Question: When using the 'NSLayoutAttributeCenterX' attribute, a multiplier of 1 results in a center that matches the referred view. Increasing the value moves it to the left and decreasing towards 0 moves it to the right.
I have been able to achieve roughly the results I want by trial and error (3 views evenly spaced across a super view) by using multipliers of 2.5, 1, and 0.625. While messing around I found that 200 is centered on the left edge of the referred view (also increasing more than that doesn't move the view), and 0.5 is centered on the right edge (decreasing towards 0 does move the view further left).

1. what is this?
2. is there a formula I can use to accurately place views this way or will it be trial and error forever?
3. why would they do this?
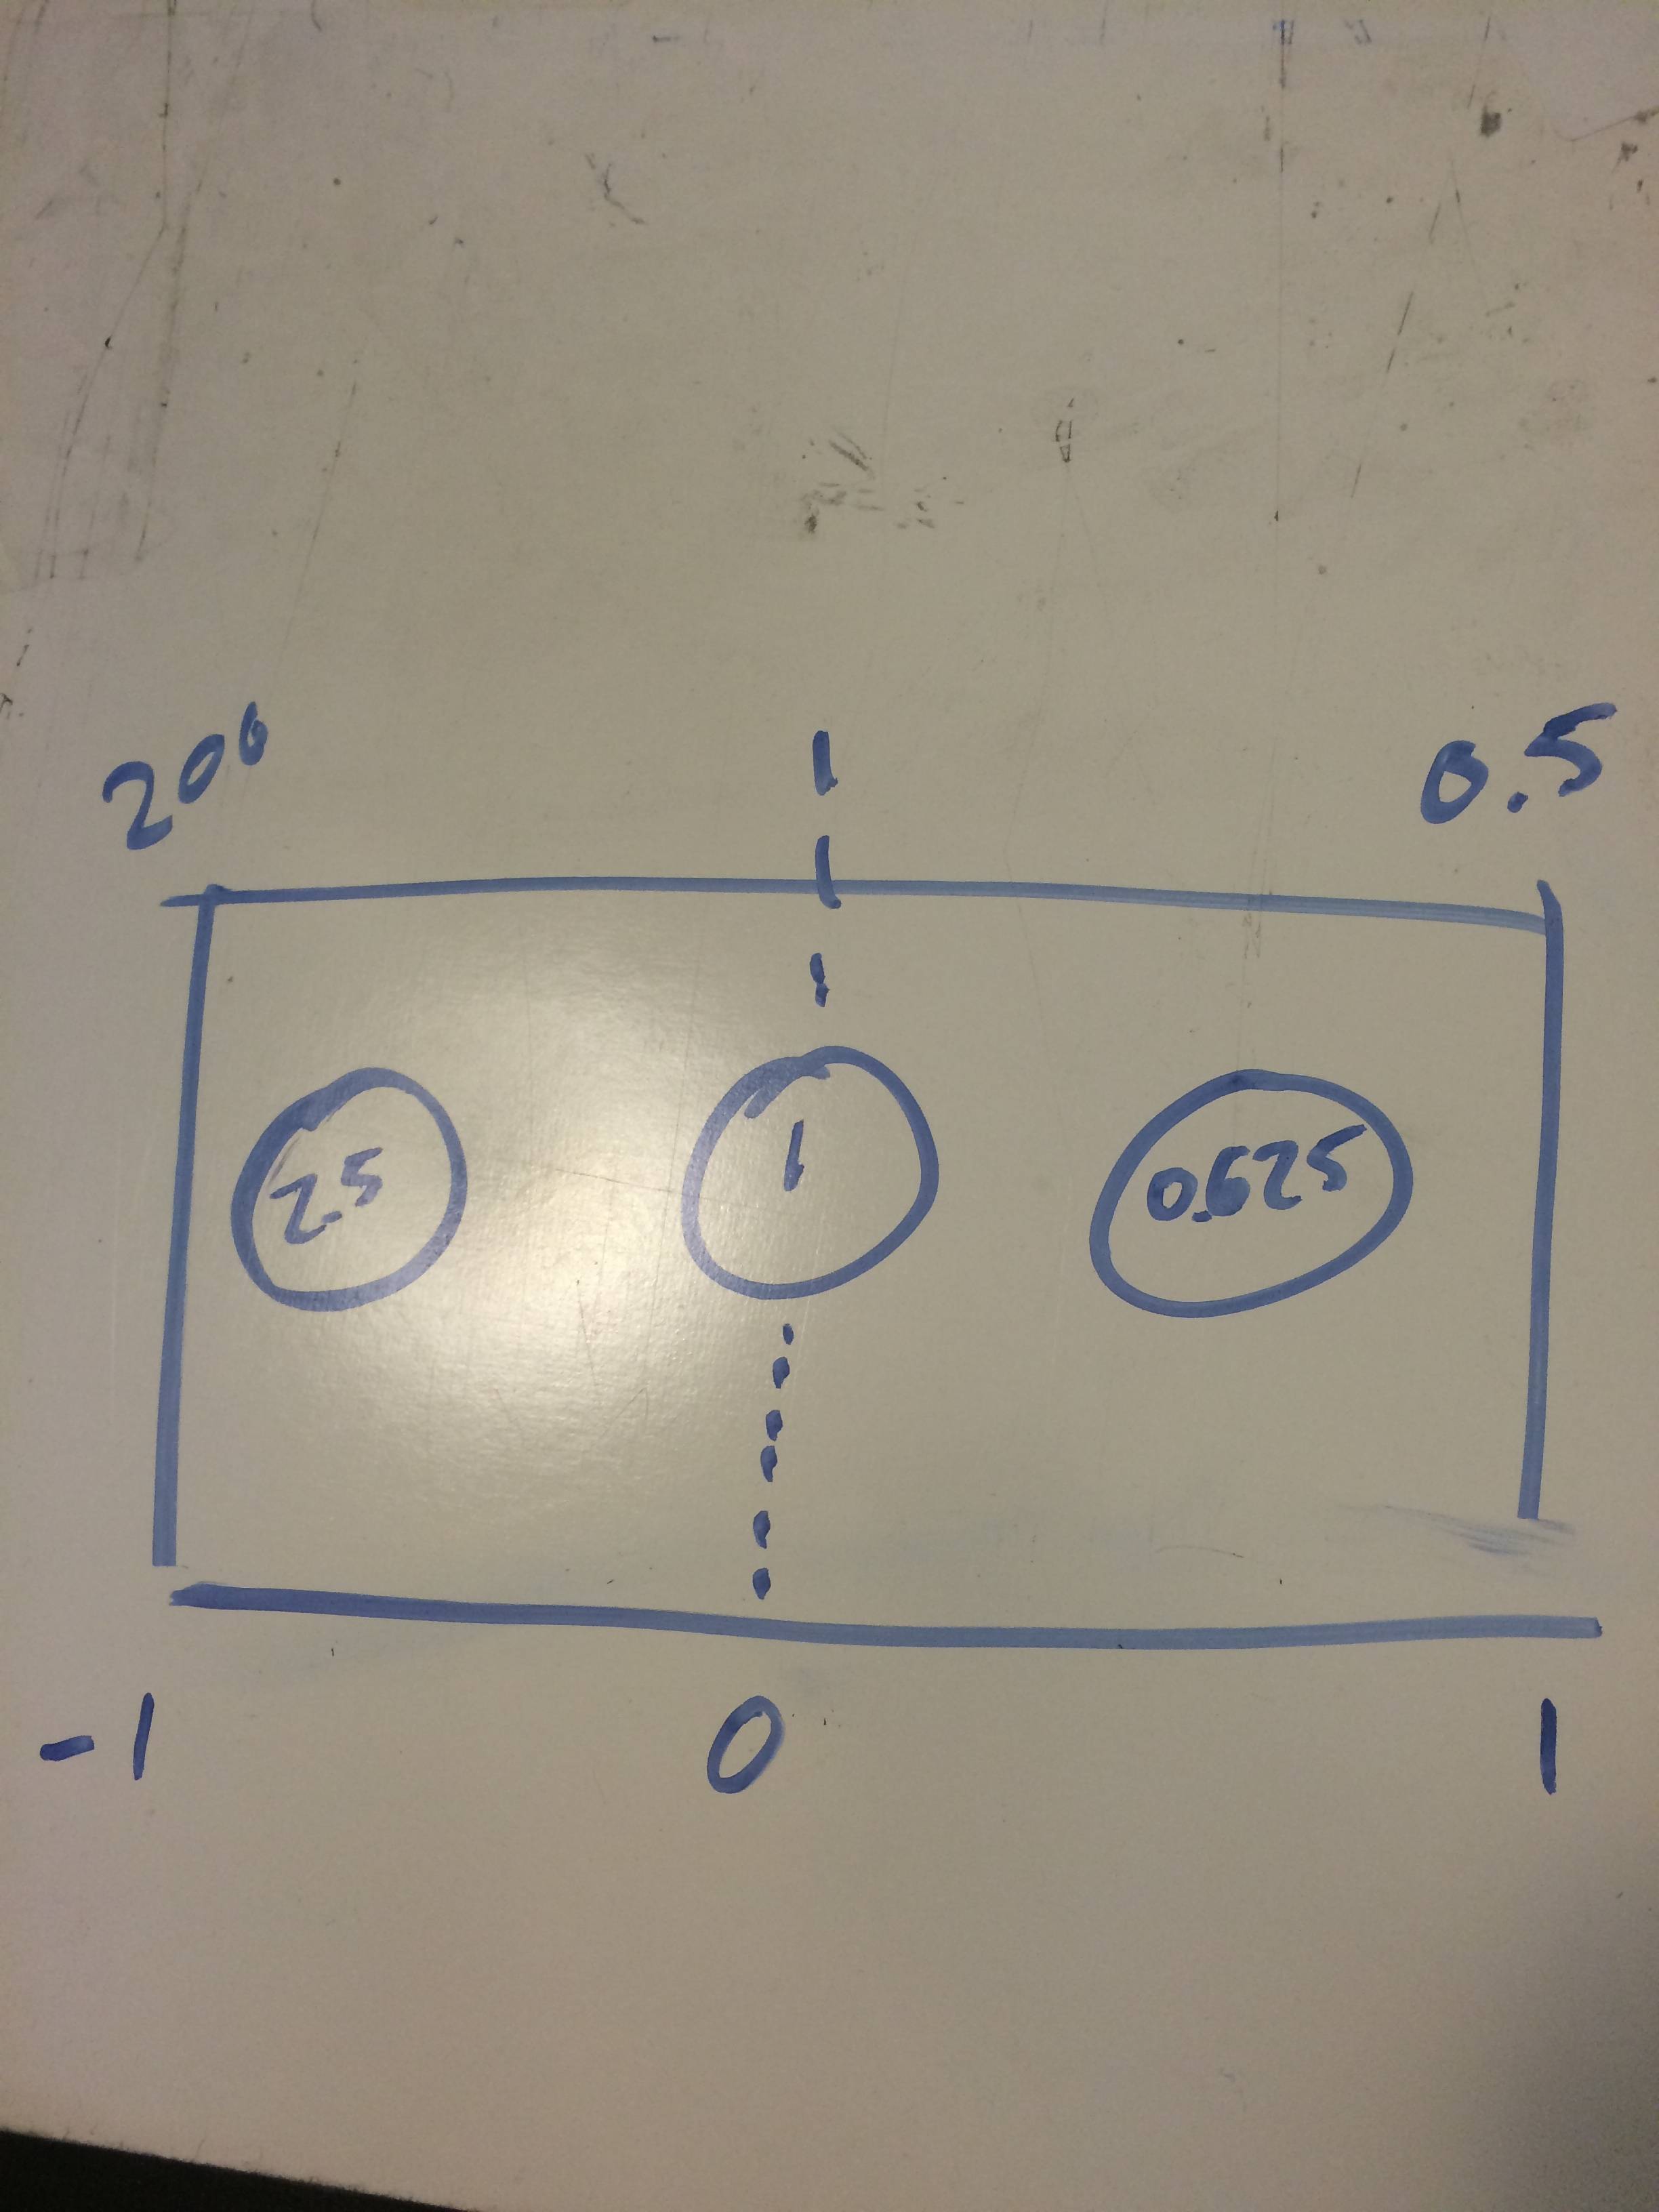
Answer: Figuring out what the center constraint means when the multiplier is not 1.0 is tricky. I did some experimenting in Xcode 6 and here are my conclusions.
The constraint in question has the form 'A.center.x = B.center.x * m + c', where 'A' and 'B' are the views involved, 'm' is the constraint's multiplier, and 'c' is the constraint's constant.
Let's assume B's 'center.x' is fixed by some other constraints. Then I believe autolayout behaves as if it used this algorithm:
1. Find the nearest common ancestor view of A and B. Call this common ancestor G.
2. Let bxg = B.x.center in G's coordinate system. You could compute this in code as CGFloat bxg = [G convertPoint:B.center fromView:B.superview].x.
3. Compute axg = A's desired x-center in G's coordinate system. CGFloat axg = bxg * m + c.
4. Convert axg to the coordinate system of A.superview, and store it as A.center.x.
OK, so given all that, how do we use center constraints to achieve your goal of "evenly spaced views"? We don't.
Here's the problem. Suppose all three of your subviews have the same width, w. (The problem is even harder if they have different widths.) And let's say the container view has width W. There are four margins (one to the left of the leftmost subview, one between the left subview and the middle subview, one between the middle subview and the right subview, and one to the right of the right subview.)
The width of the margin should thus be (W - 3 w) / 4. Then we want to somehow plug that into another constraint. You wanted to use a center constraint, but for simplicity, let's consider a left-edge constraint on the leftmost view L. we want the constraint to be L.left = (W - 3 w) / 4. This constraint is too complicated for autolayout to handle directly. Autolayout constraints can only involve two view attributes, but this involves three.
The solution is to introduce spacer views. Let's start with our three desired subviews:
<URL>
I've already constrained each of these three subviews to be 80x80 and vertically centered.
Now I'll add four spacer views, shown in gray:
<URL>
I've constrained each spacer's height and vertical center, but I have constrained their widths. What I will do next is constrain all of the spacers to have equal widths:
<URL>
Then I'll pin each spacer's leading and trailing edges to its nearest neighbors, manually setting the constants to zero. Here's how I do the first spacer:
<URL>
I do the same for the other three spacers. I won't show that here.
When I select the view controller and ask Xcode to update all frames, I get evenly spaced views:
<URL>
Since I don't actually want the spacers to be visible at runtime, I'll select them and set them to hidden.
<URL>
Now, what if the subviews aren't all the same width? Let's change the width of the blue subview:
<URL>
Auto layout updates the frames so that the spacers continue to have equal width.